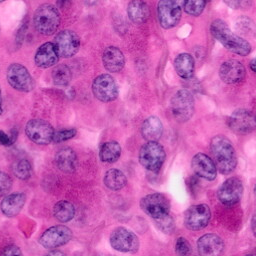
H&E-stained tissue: Pancreatic